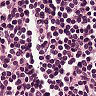
Metastatic tissue present: no